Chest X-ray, AP view. Patient: 20 years old, sex M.
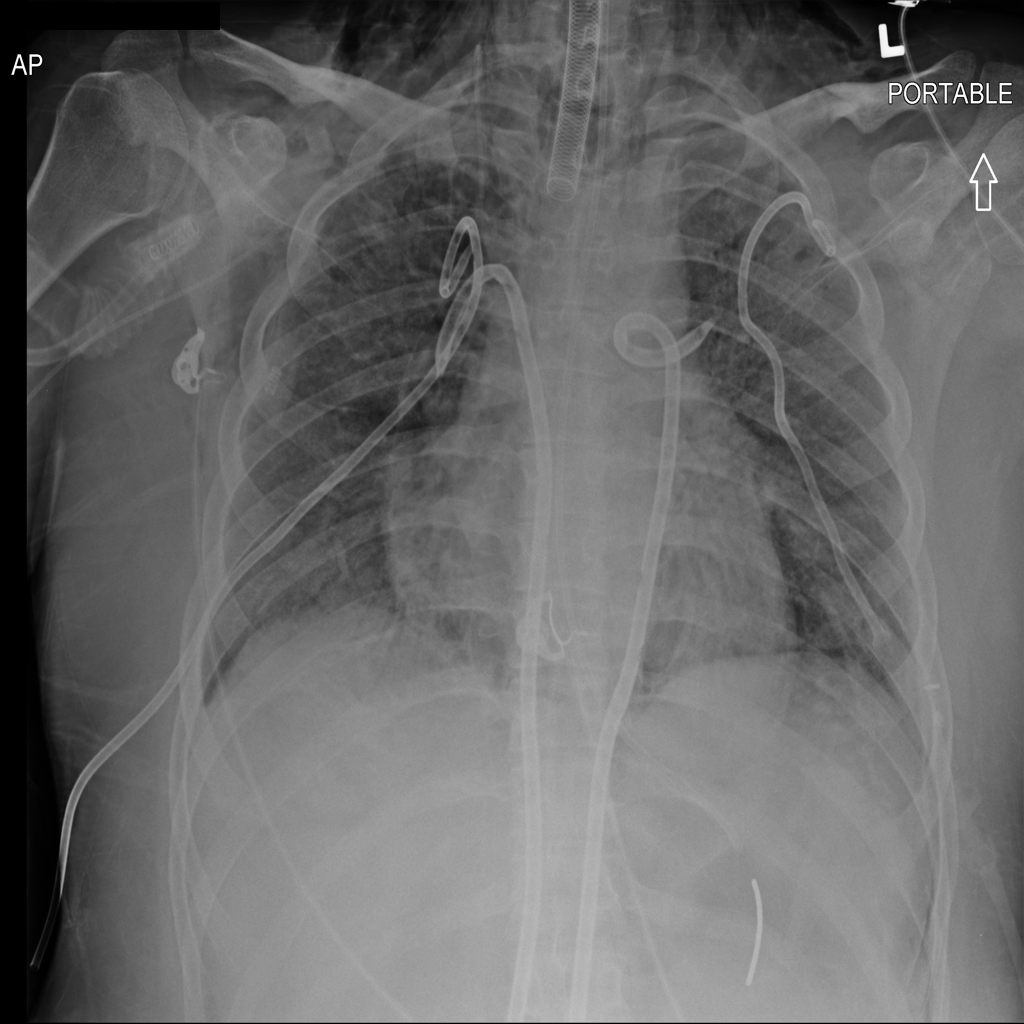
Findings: Emphysema